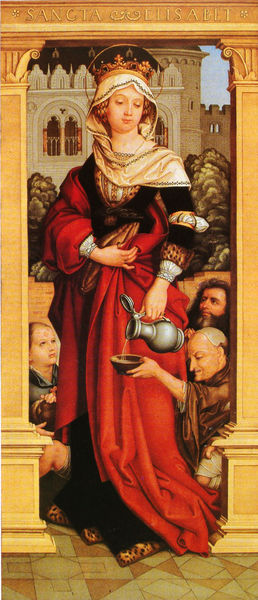
Titel: Die Hl. Elisabeth (Porzellangemälde nach Holbein d.Ä.)
Künstler: Max Joseph Auer
Standort: München
Institution: Bayerische Verwaltung der staatlichen Schlösser, Gärten und Seen
Schlagwörter: baum, dunkel, gemälde, gott, hand, himmel, mann, umhang, wasser, weiß, bäume, frauen, gelb, grün, menschen, braun, bunt, fenster, finger, frau, hell, hintergrund, kleid, licht, marmor, männer, pfeiler, schwarz, säule, säulen, tür, dame, gebäude, rot, schleier, schloss, tuch, hochformat, malerei, mode, alt, bart, blond, gesichter, jung, architektur, arm, arme, bibel, diener, falten, gesicht, mensch, pelz, rahmen, schale, schüssel, stein, ärmel, bildnis, hände, porträt, busch, büsche, gebüsch, kirche, boden, bestickt, gewand, gold, kelch, mantel, reich, stehend, stickerei, tücher, kind, saum, pflanzen, gotik, krone, renaissance, garten, kanne, krug, fell, schrift, liebe, fassaden, italien, pflaster, mieder, rand, papst, wein, kopftuch, inschrift, faltenwurf, raffung, tor, zinnen, kelid, fussboden, gefäß, zinn, burg, kloster, religion, palast, festung, fliesen, türstock, allegorie, fräulein, personifikation, kapitelle, portal, karaffe, heiligenschein, gotisch, wohlhabend, manierismus, mittelalter, mönch, bettler, tempel, elisabeth, königin, heilige, brotlaib, mild, napf, heilig, maria, madonna, gloriole, bitte, almosen, gabe, spende, burgfräulein, hofdame, helfen, leopard, leopardenfell, betteln, speisung, weihwasser, stifter, prächtig, portaö, barmherzig, barmherzigkeit, durst, eingiessen, gießen, mildtätigkeit, mäßigung, schlioss, spätrenaissance, thüringen, toorbogen, triken, wartburg, zinnkanne, speise, kann, kachelboden, rotes kleid, mittelelter, heilige elisabeth, hessen, arne, landgräfin, sancta, päpstin, lsäulen, santa elisabeth, mildtätig, st. elisabeth